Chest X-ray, AP view. Patient: 47 years old, sex M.
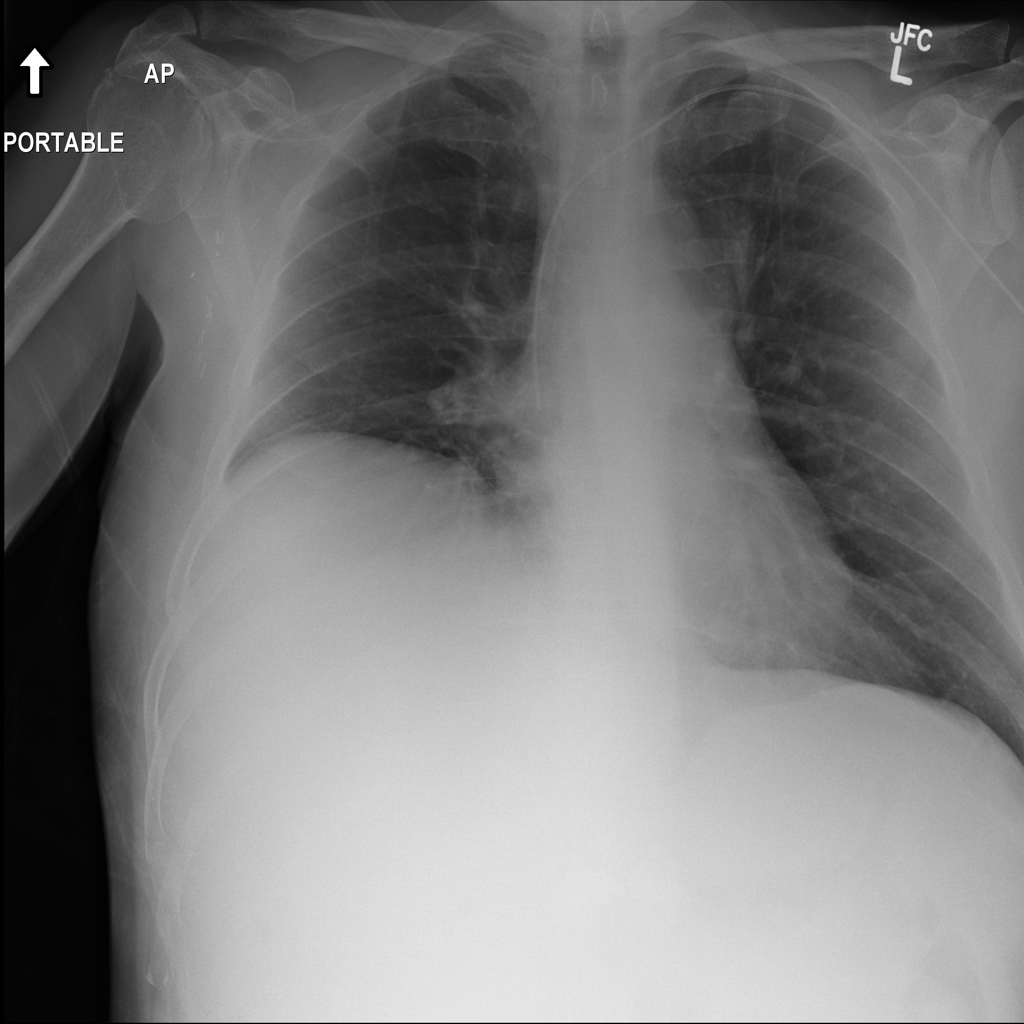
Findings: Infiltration